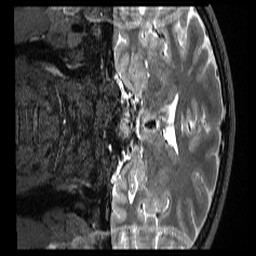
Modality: T2w
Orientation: coronal
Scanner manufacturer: siemens
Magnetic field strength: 3 T
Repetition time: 3.2 s
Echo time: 0.563 s